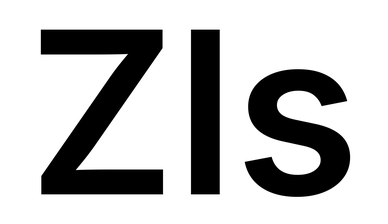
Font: Inter_SemiBold